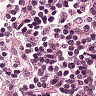
Metastatic tissue present: no